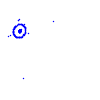
Particle: pion